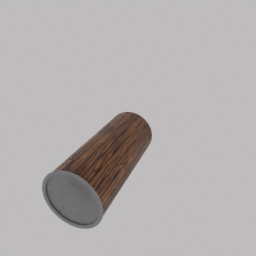
Label: tools